Question:
'''
par(mfrow=c(1,2))
##General code for an lcg
lcg <- function(a, c, p, run.length, seed){
x <- rep(0, run.length)
x[1] <- seed
for(i in 1:(run.length -1)){
x[i+1] <- (a*x[i] +c) %% p
}
U <- x/p ##scale x to U(0,1)
return(list(x=x, U=U))
}
z <- lcg(3,0,31,30,2)
z
x1 <- z$U[1:29]
x2 <- z$U[2:30]
plot(x1,x2, main="LCG[3,31]", xlab="U[i]",
ylab="U[i-1]",col='blue', pch=1)
'''
I want to have an overlapping plot with the negative slope red lines as shown on the image. How can i modify this code to add the red lines with negative slopes?
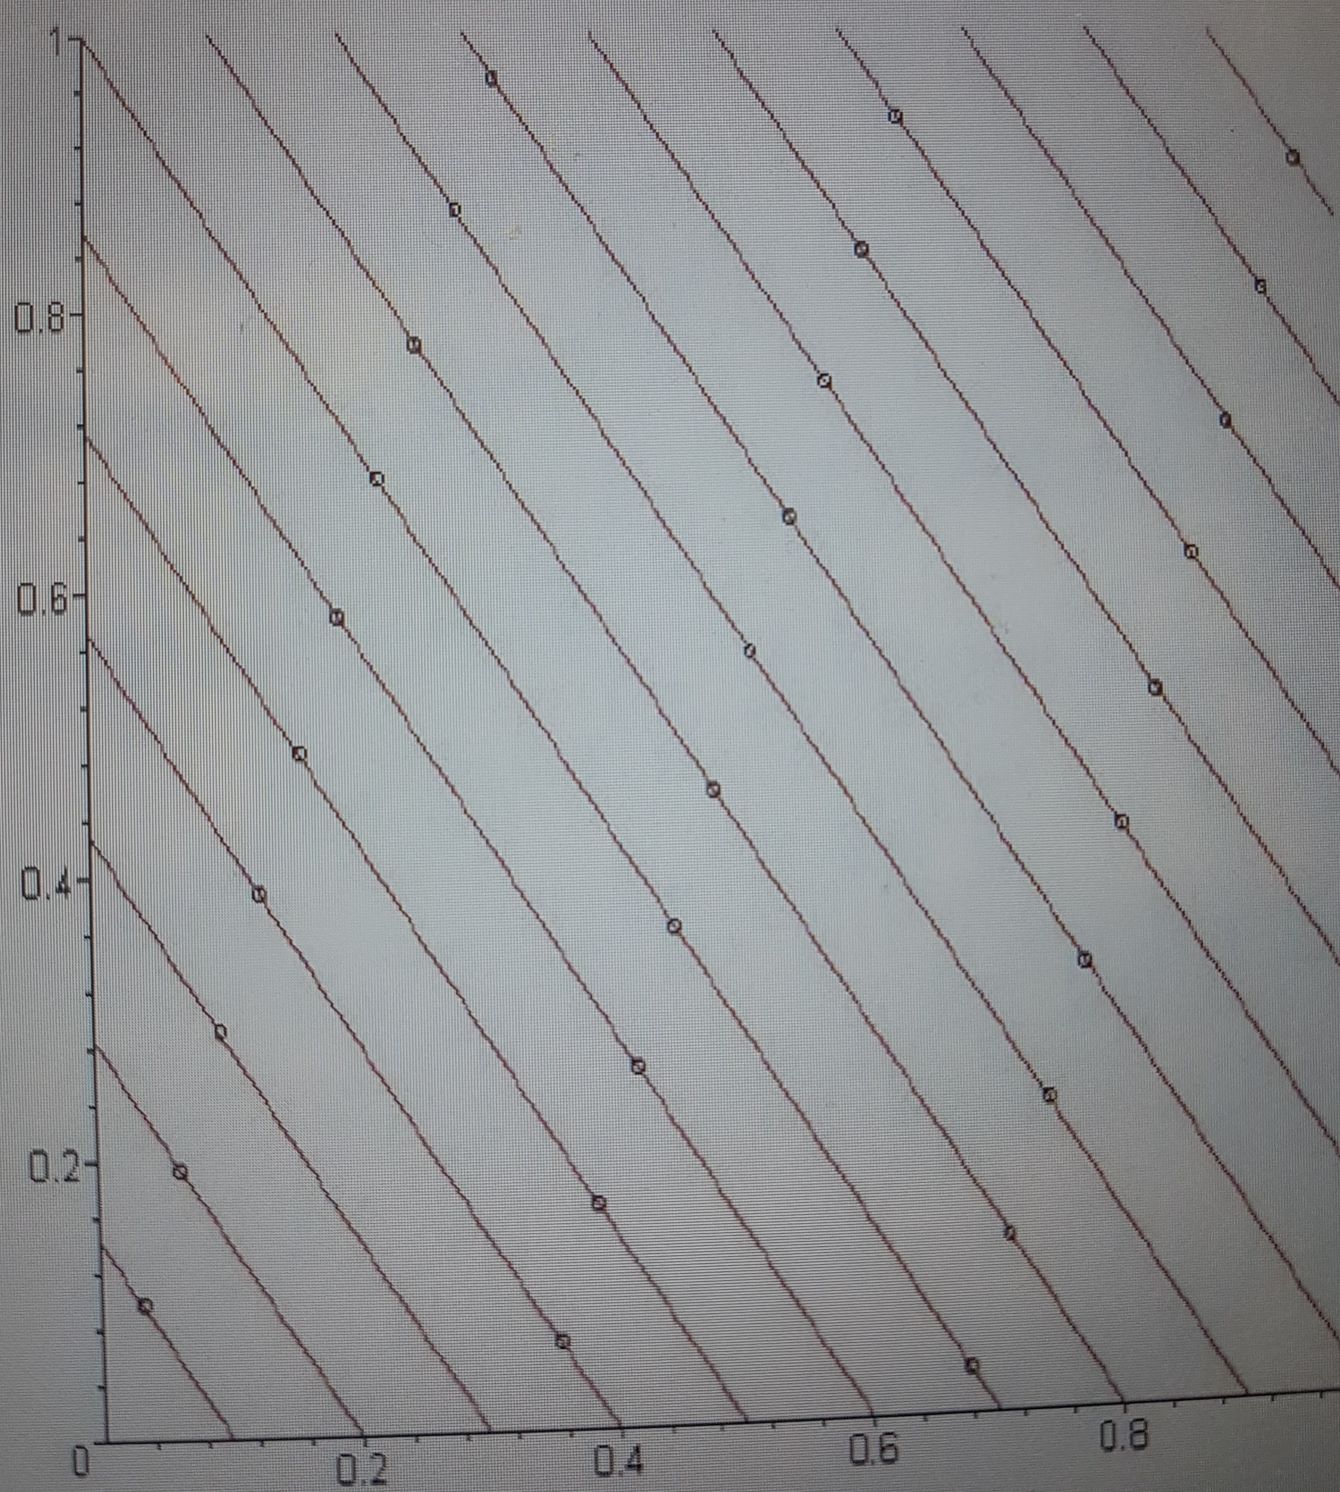
Answer: I figured out the required intercept(s) and slope by trial and error: didn't think about the problem carefully enough to derive them from first principles ... I don't think they're the same as the lines in your example, but presumably you can think a bit harder and figure what the slope and the sequence of intercepts should be ... ?
This works:
'''
avec <- seq(0,1.2,by=0.1)
for (a in avec) {
abline(a, b=-0.1, col=2)
}
'''